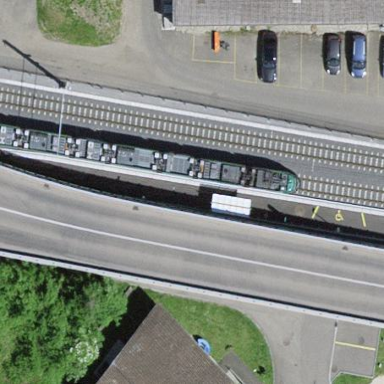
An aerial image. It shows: Platform for public transport with shelter. This platform is for trams and railways.